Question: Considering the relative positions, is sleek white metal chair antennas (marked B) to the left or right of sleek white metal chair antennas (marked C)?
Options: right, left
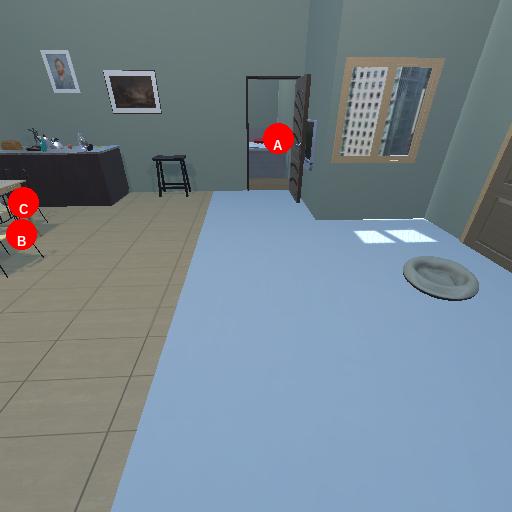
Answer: right